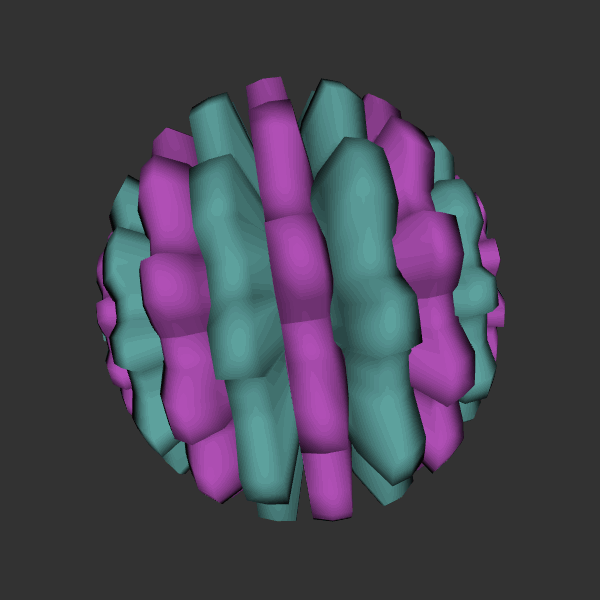
Background: dark